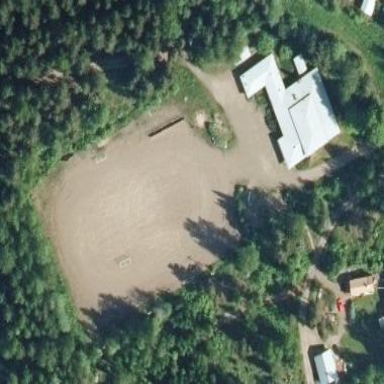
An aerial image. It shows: School.